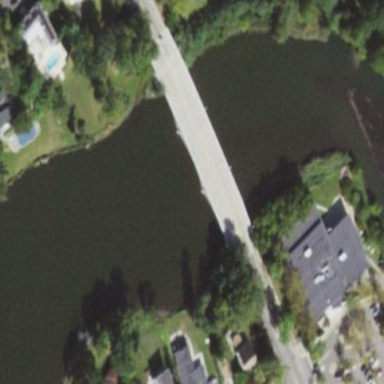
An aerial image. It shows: Man-made bridge.